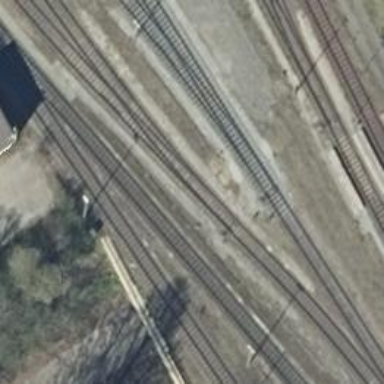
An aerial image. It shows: Railway switch.